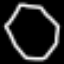
Label: octagon